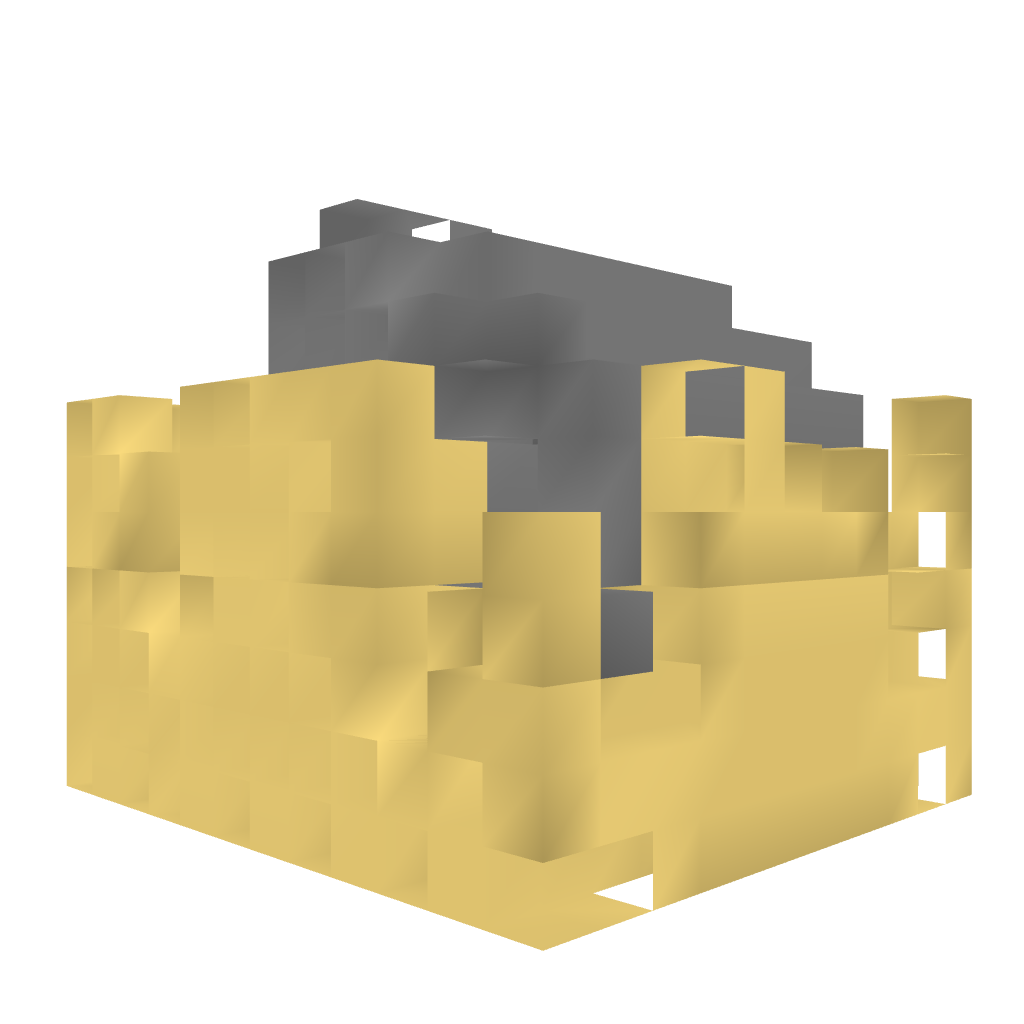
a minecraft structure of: CommandBlock TNT Player Cannon bad low quality